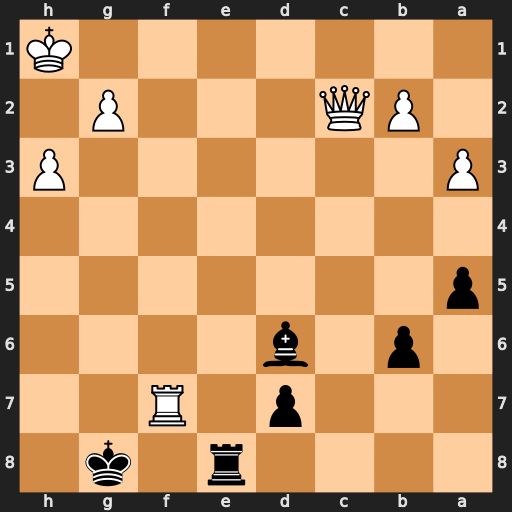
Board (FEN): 4r1k1/3p1R2/1p1b4/p7/8/P6P/1PQ3P1/7K
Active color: b
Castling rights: -
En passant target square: -
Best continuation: Re1+ Rf1 Rxf1#